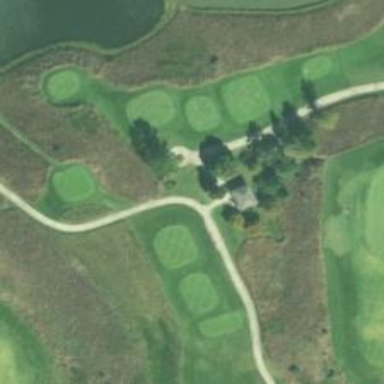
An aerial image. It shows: Golf cartpath that is also road path.